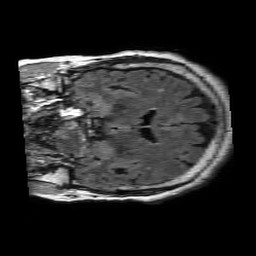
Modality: FLAIR
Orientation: coronal
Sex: female
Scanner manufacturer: philips
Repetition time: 11 s
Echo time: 0.125 s